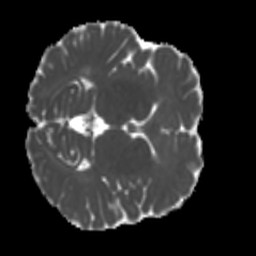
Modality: MD
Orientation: axial
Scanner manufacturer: siemens
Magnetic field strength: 3 T
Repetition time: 4 s
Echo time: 0.0594 s